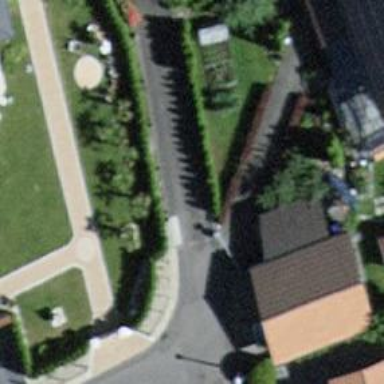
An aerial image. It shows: Hedge acting as barrier.